Question: Whew, that was a big one.

Right, so I have two points, on the boundary of the rectangle and also on the two lines, which are cast from the origin. The arrangement of P1/P2 is arbitrary, for the sake of simplicity.
My question is,
The implementation: I want to create a field-of-vision effect in a game that I am creating. The origin is the player, who can be anywhere on the current viewport (The rectangle). The lines' directions are offset from the direction that the player is facing. I intend to trace all positions on the green area from the origin, checking for obstructions.
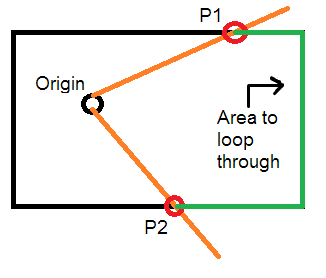
Answer: I think, what you want is something like this:
All coordinates C with the following criteria are on the green line that is part of the rectangle R:
'''
(P1.y == P2.y)
?
(
C.x >= P1.x && C.x <= P2.x
)
:
(
(C.x >= P2.x && C.x <= R.right && C.y == P2.y) ||
(C.x >= P1.x && C.x <= R.right && C.y == P1.y) ||
(C.x == R.x && C.y <= P1.y && C.y >= P2.y)
)
'''
This assumes that P1 will be below P2 in case they are not on the same line and that P1 will be before P2 if they are on the same line.